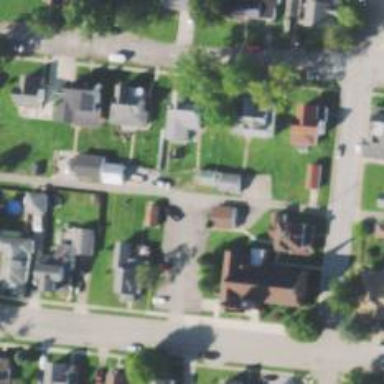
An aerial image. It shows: Alley classified as service road.